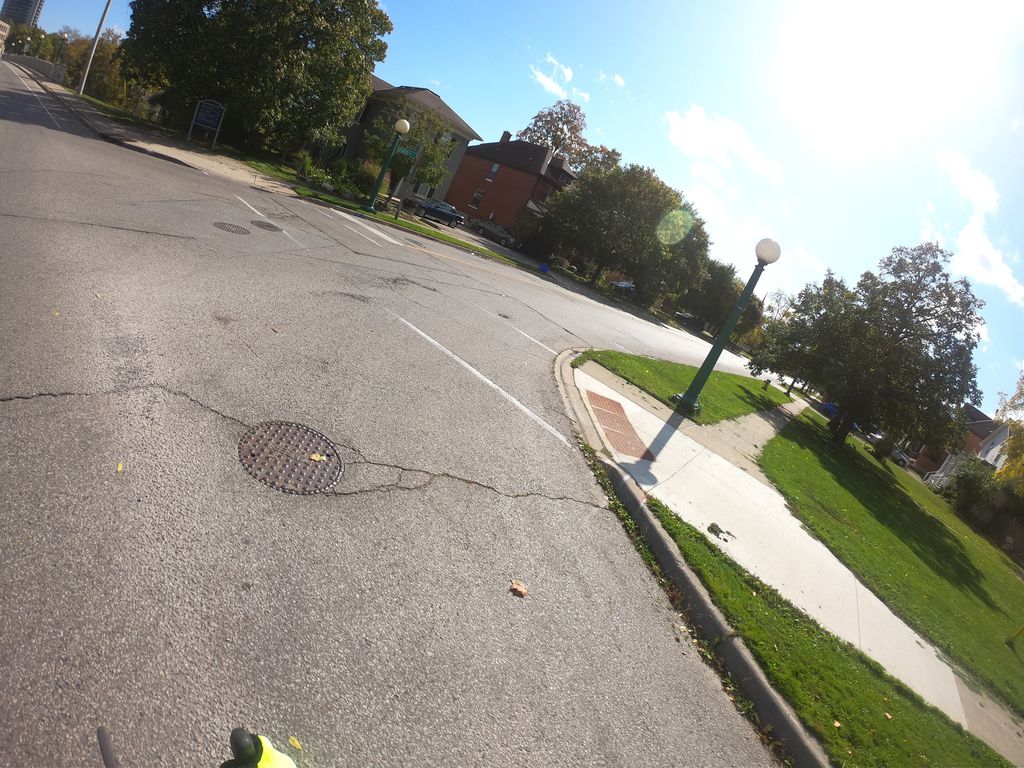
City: kitchener-waterloo